Question: I have several UDFs defined and they work as expected, but intellisense, wherever they are used, underlines them in red and says "Cannot find either column dbo or the user defined function or aggregate." The functions work, they are simply not being recognized by intellisense. Any way of making intellisense recognize them?

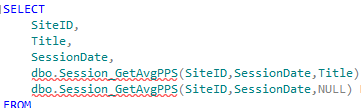
Answer: <URL> by pressing the following key combination: + +